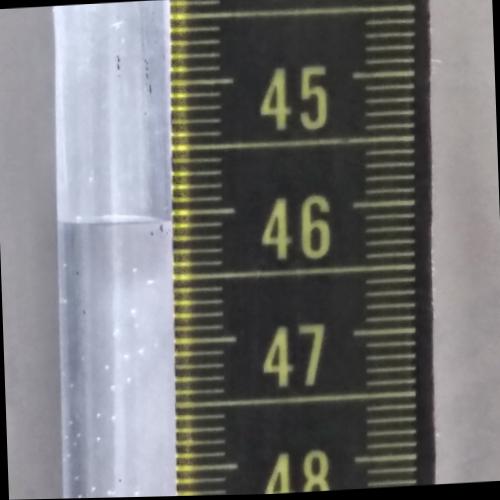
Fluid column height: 46.1 cm